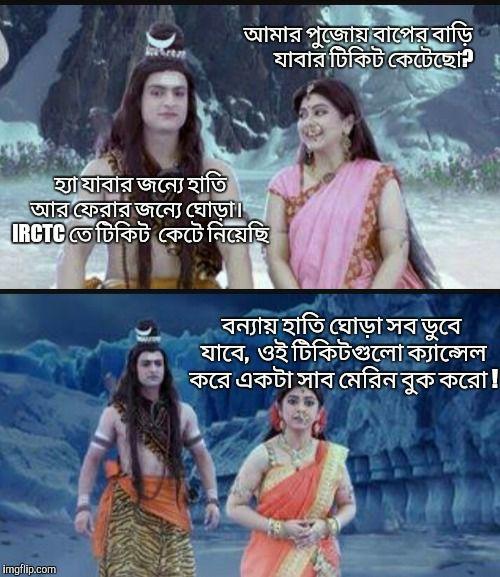
Text: আমার পুজোয় বাবার বাড়ি যাবার টিকিট কেটেছে? হ্যাঁ যাবার জন্যে হাতি আর ফেরার জন্যে ঘোড়া। আইআরসিটিসি তে টিকিট কেটে নিয়েছি। বন্যায় হাতি, ঘোড়া সব ডুবে যাবে, ওই টিকেটগুলো ক্যান্সেল করে একটা সাব মেরিন বুক করো।
Label: Non Hate